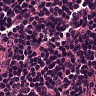
Metastatic tissue present: no